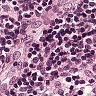
Metastatic tissue present: no